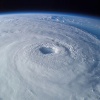
Label: cloud